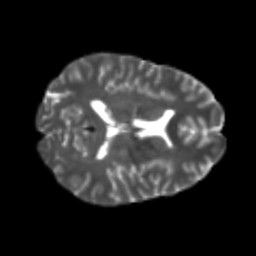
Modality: T2w
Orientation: axial
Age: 24
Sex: male
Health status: healthy
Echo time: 0.074 s